Question: Mobile Menu

Hi- I was hoping to get some help on how to add spacing underneath my custom home icon and my name in my Blogger mobile menu (I attached a pic). I apologize but this is a custom Blogger template but the author doesn't have any time to help me.
Thank you so much! <URL>
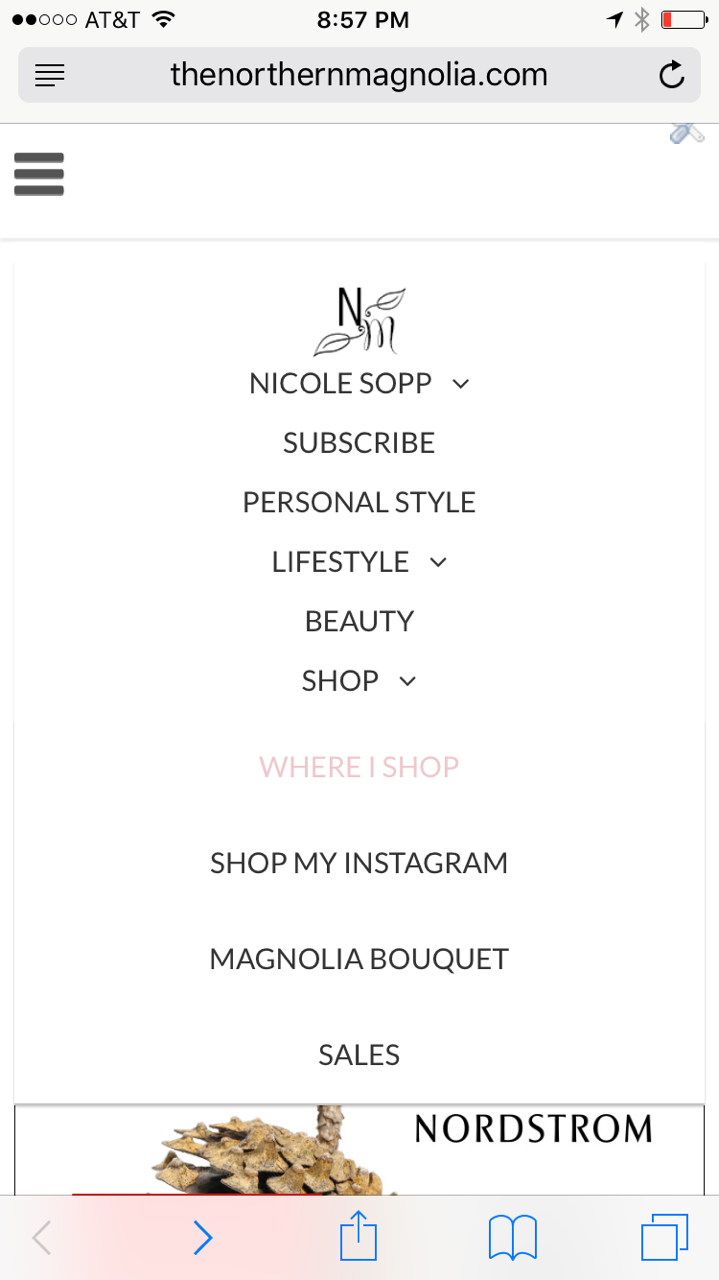
Answer: Add this CSS code to your template
'''
@media (max-width: 767px) {
.menu-home-icon img {
margin-bottom: 20px;
}
}
'''